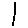
Label: line